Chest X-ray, AP view. Patient: 47 years old, sex F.
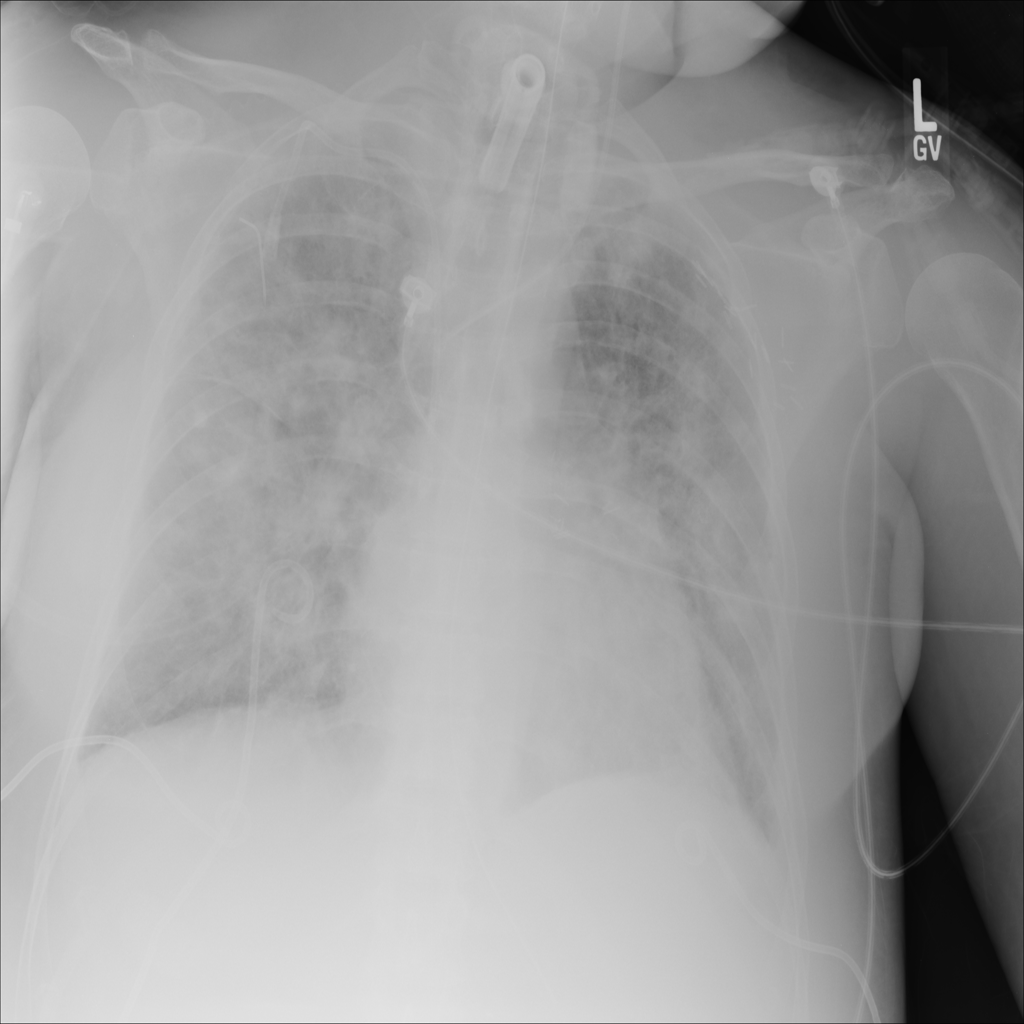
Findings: No Finding